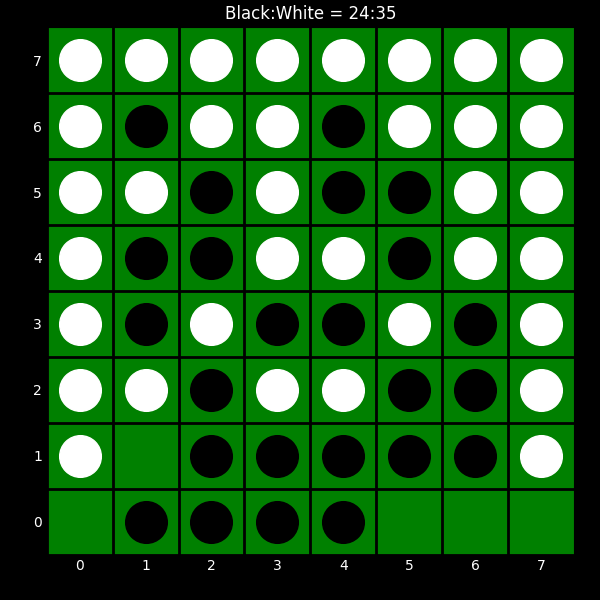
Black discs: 24
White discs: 35